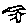
Label: tree